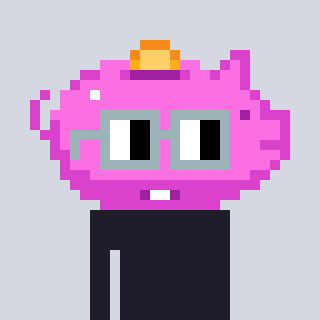
a pixel art character with square dark gray glasses, a piggybank-shaped head and a redpinkish-colored body on a cool background